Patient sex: M
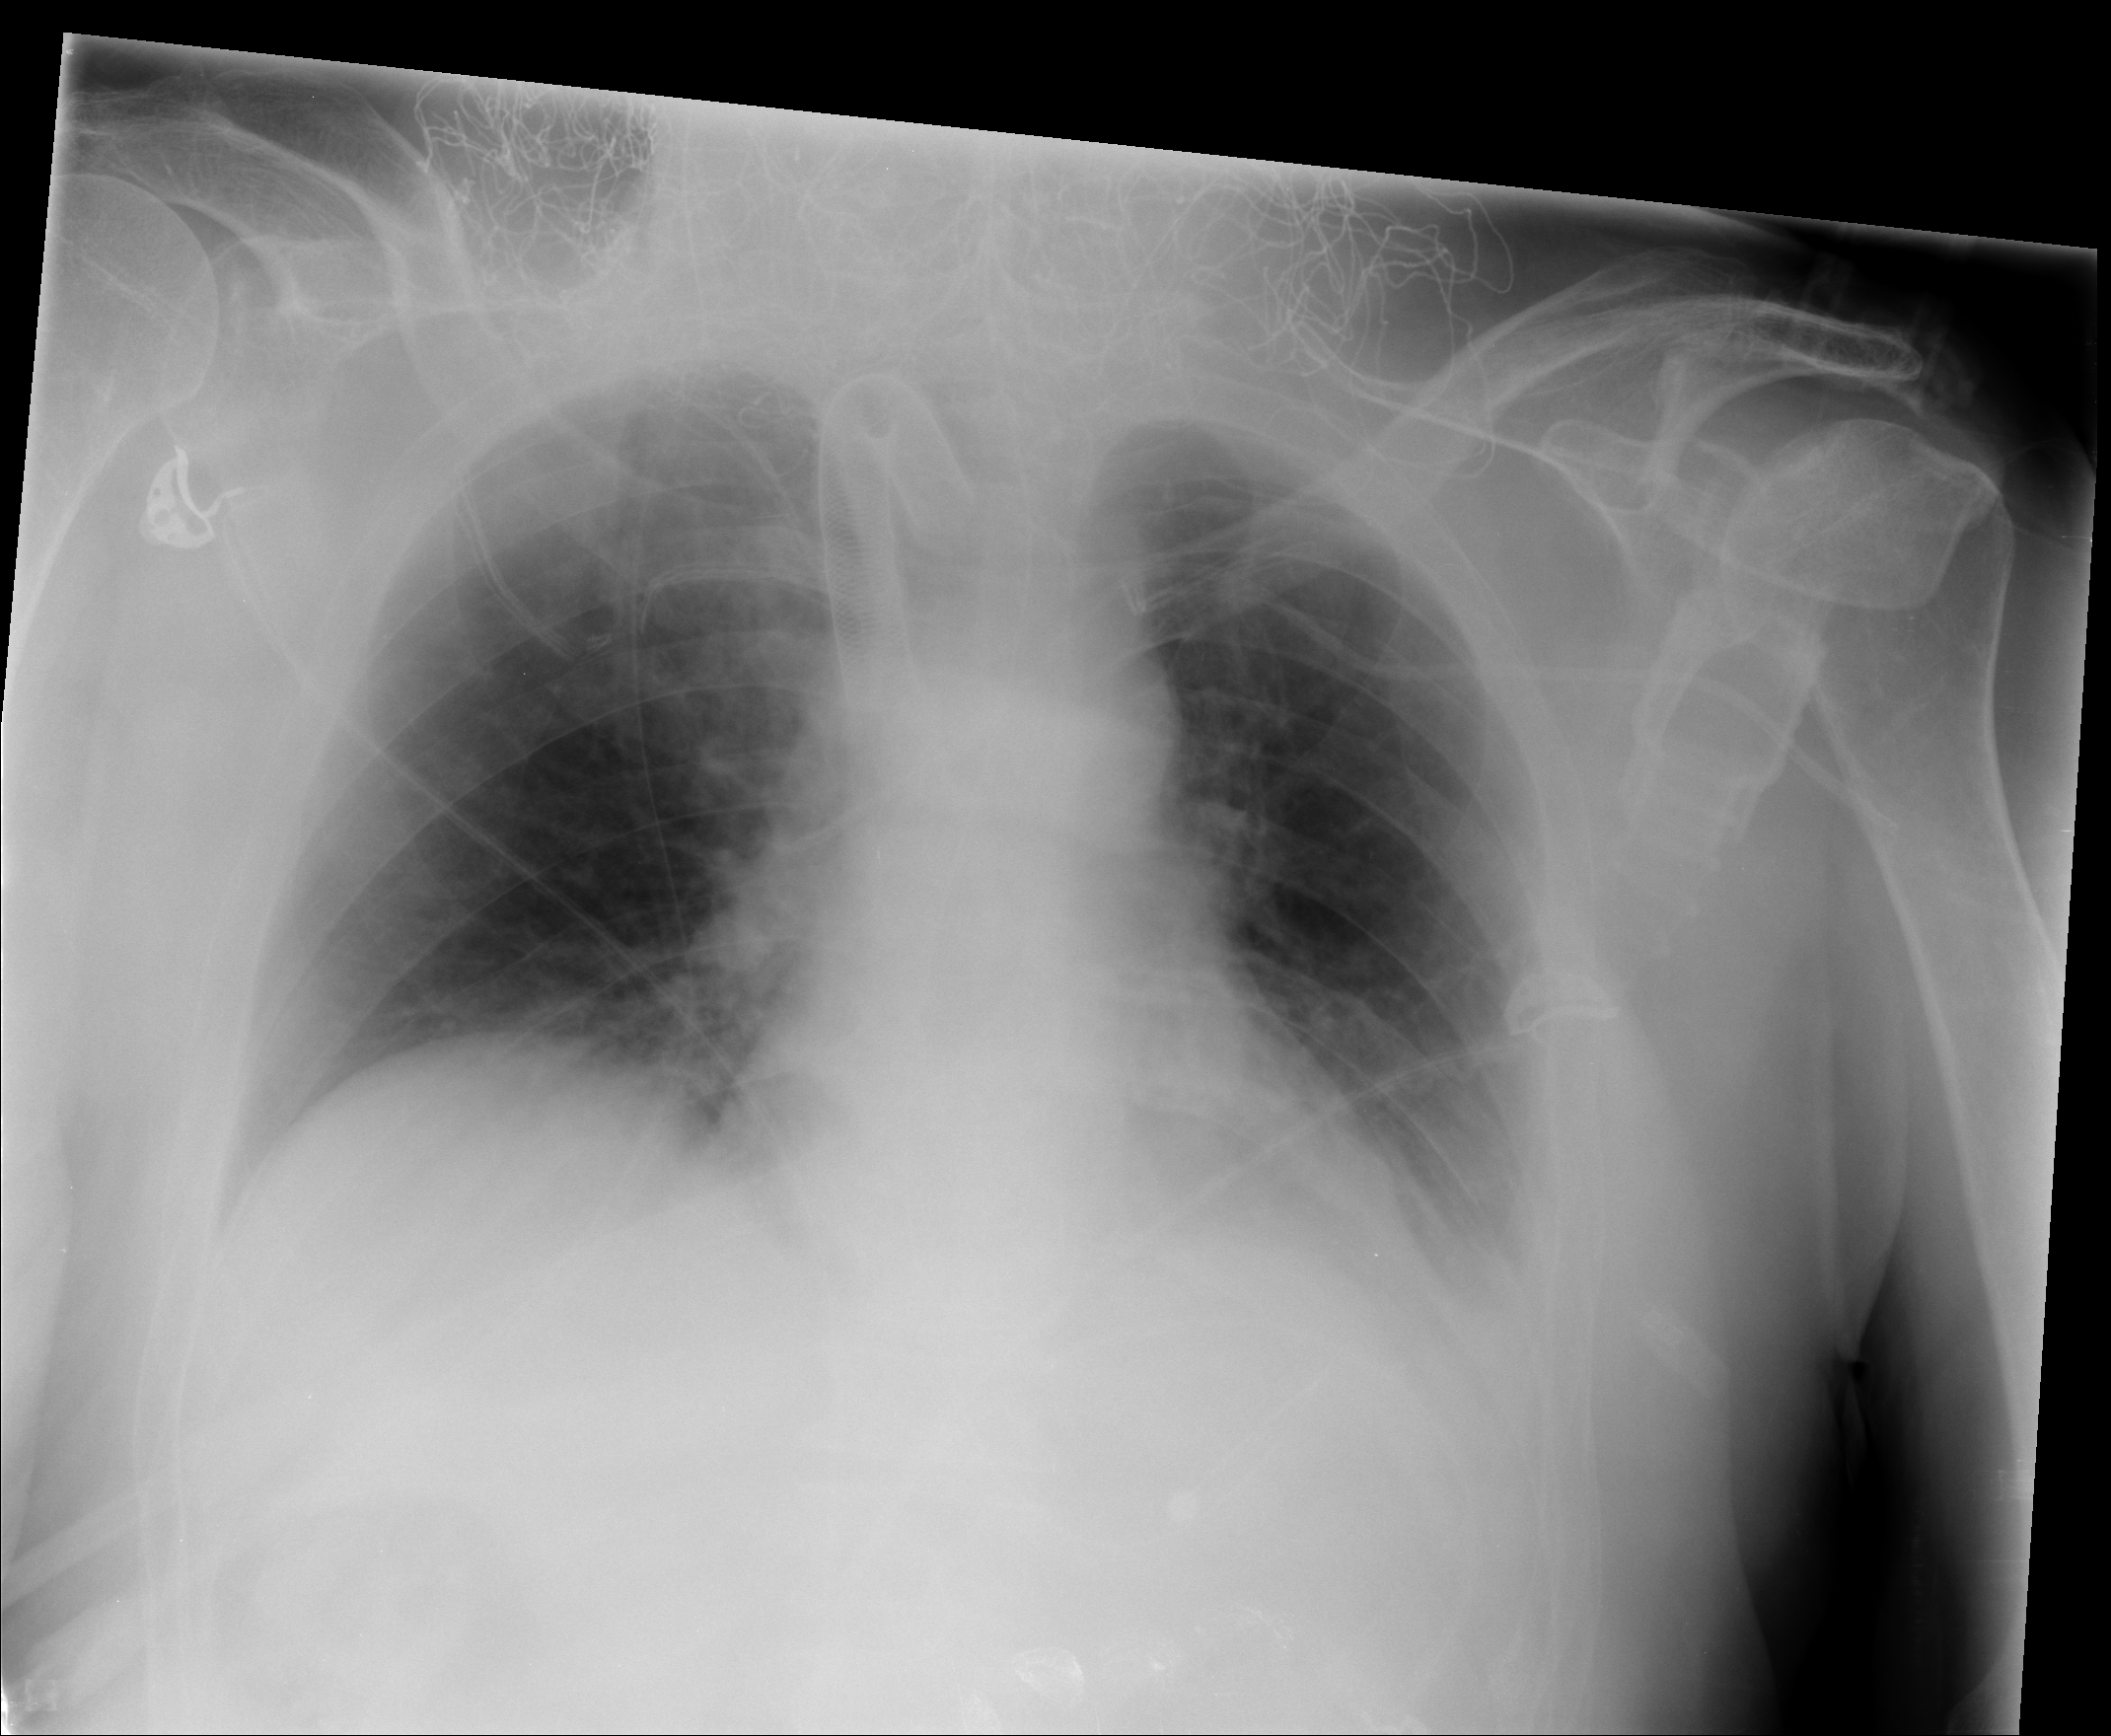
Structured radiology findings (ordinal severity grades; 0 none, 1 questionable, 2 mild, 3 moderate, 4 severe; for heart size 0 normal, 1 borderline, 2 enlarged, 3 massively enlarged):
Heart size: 0
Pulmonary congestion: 2
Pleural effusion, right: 0
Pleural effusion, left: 0
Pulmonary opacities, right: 0
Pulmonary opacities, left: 0
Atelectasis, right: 0
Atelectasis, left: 2